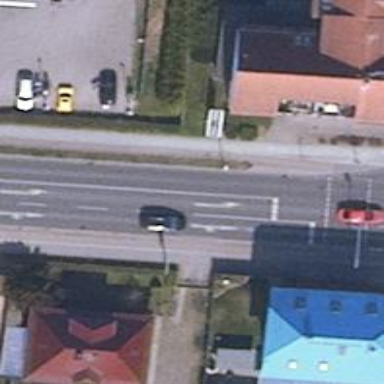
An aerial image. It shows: Primary highway with asphalt surface. There is track cycleway on the left side and sidewalk.